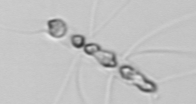
Label: Chaetoceros